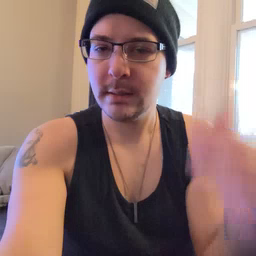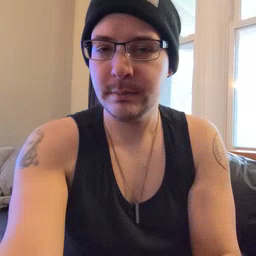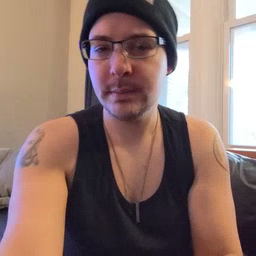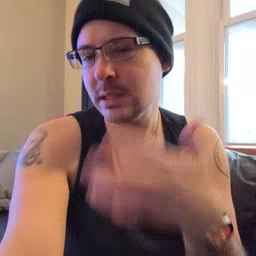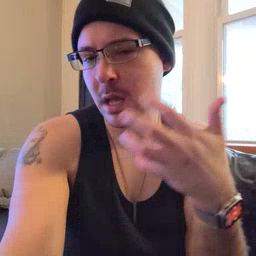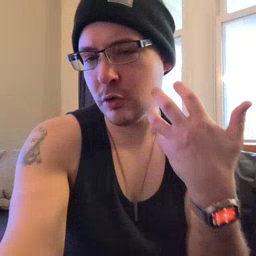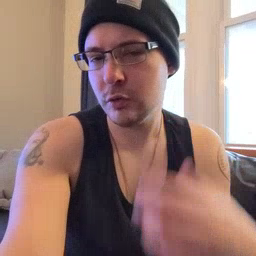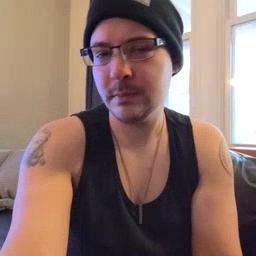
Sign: tiger